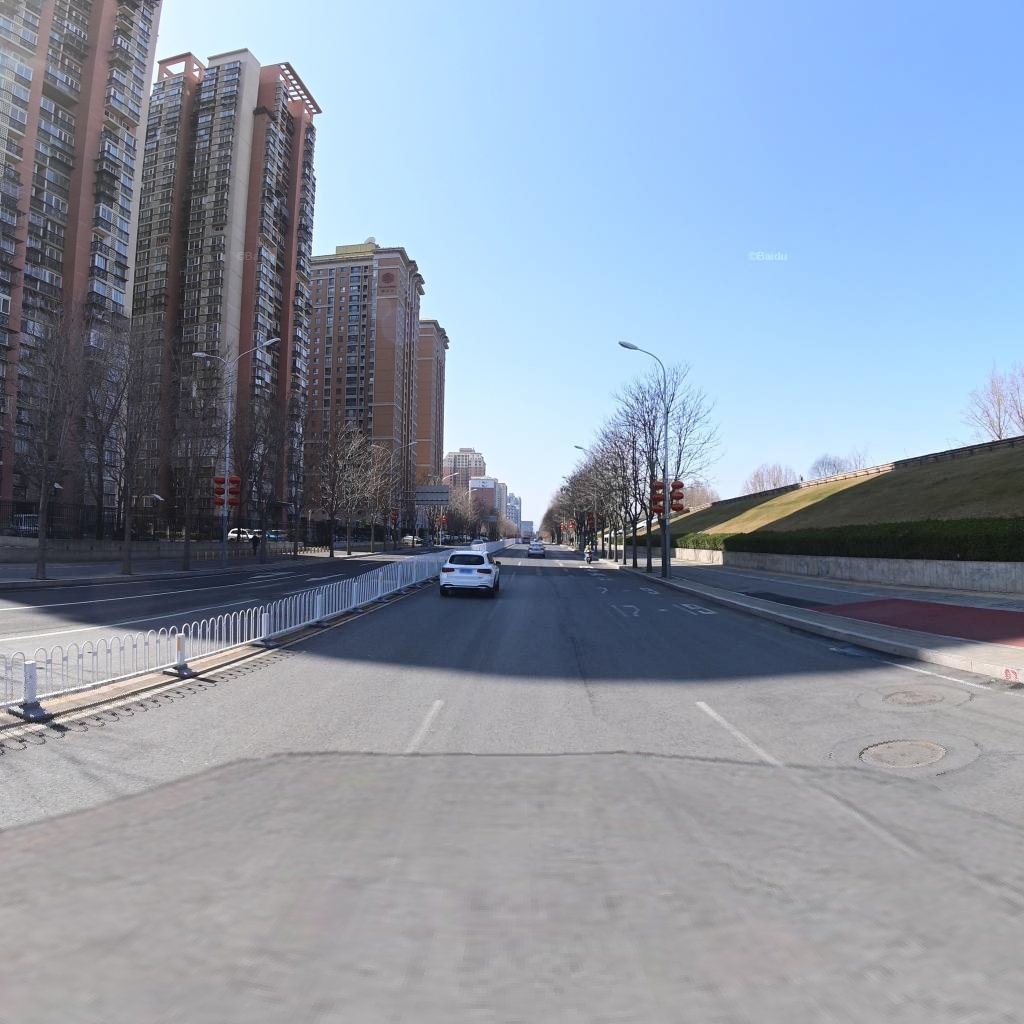
Region: Chaoyang
Road damage annotations: longitudinal crack, manhole cover, manhole cover